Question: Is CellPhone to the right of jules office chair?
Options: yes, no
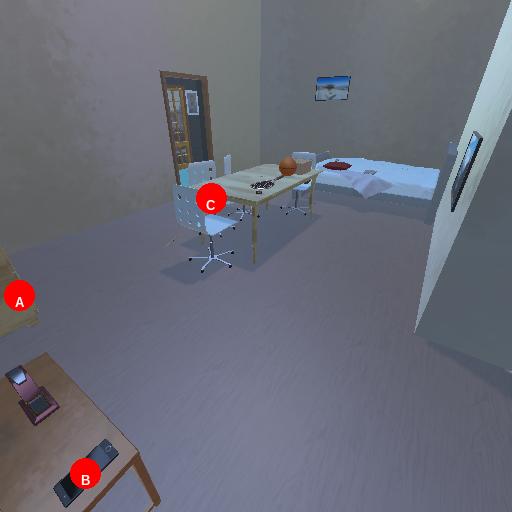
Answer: yes